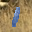
Label: 1